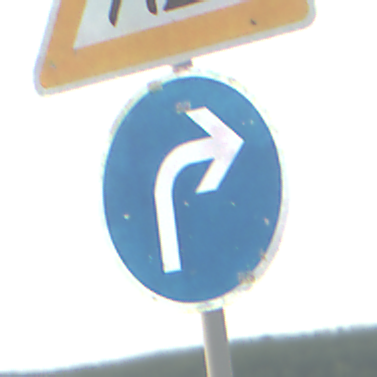
Verkehrszeichen: VorgeschriebeneFahrtrichtungRechts
Zusatzzeichen oben: Arbeitsstelle
Umgebung: Outdoor, RoadRail
Tageszeit: SunriseSunset
Wetter: PartlyCloudy
Licht: Natural
Jahreszeit: NotSpecified
Kontrast: LowContrast